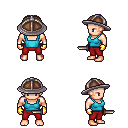
a pixel art fantasy rpg character, male body template, human, light skin, teal pirate shirt, red pants, purple short mohawk hairstyle, chain helm, gold gloves, dagger, four views (front, back, left, right), 2x2 character sprite sheet, small pixel art, hard edges, no anti-aliasing